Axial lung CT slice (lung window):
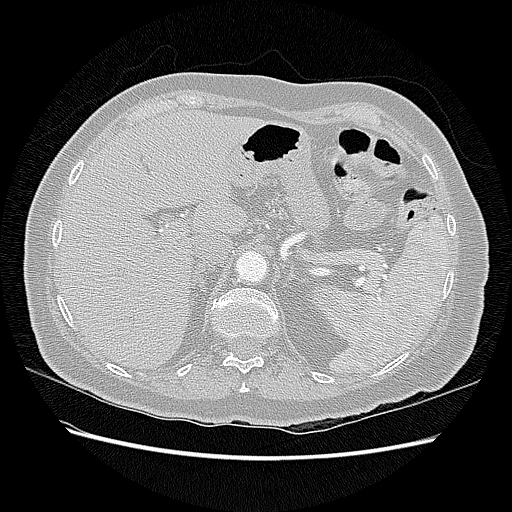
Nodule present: no